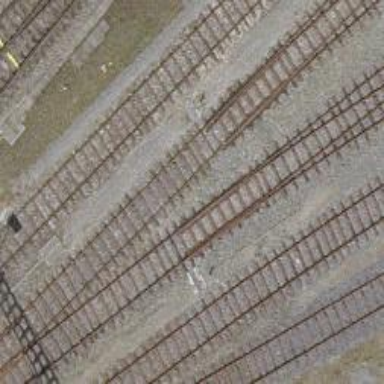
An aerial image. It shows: Railway switch.